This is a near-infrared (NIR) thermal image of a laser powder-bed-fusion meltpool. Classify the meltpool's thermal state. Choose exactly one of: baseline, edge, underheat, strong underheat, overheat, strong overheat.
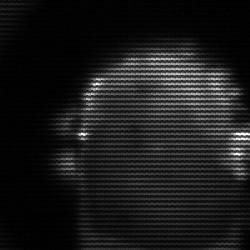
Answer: baseline